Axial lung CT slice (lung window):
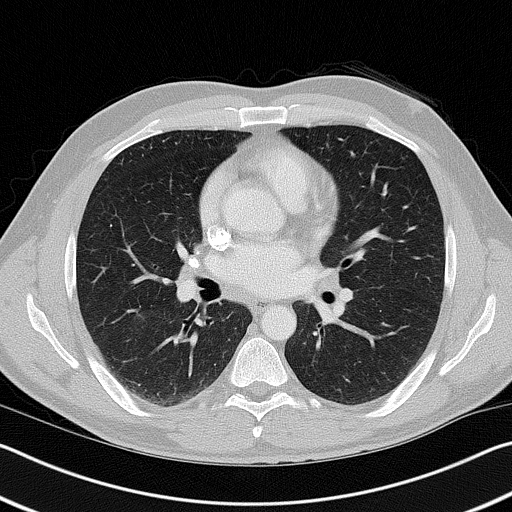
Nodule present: no